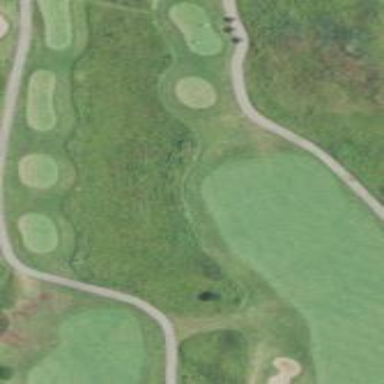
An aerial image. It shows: Area of rough grass used for golf.